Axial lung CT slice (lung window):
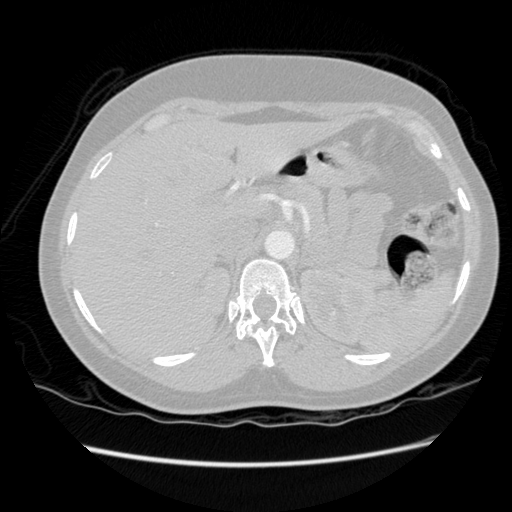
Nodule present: no